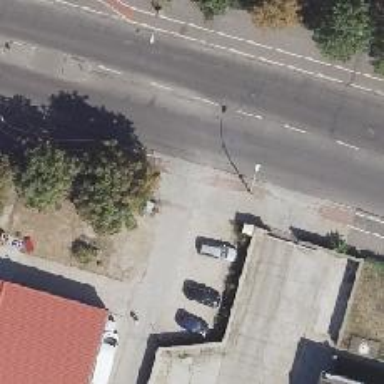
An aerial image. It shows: Asphalt footway.